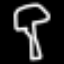
Label: mushroom